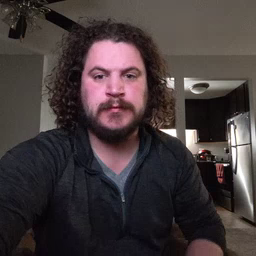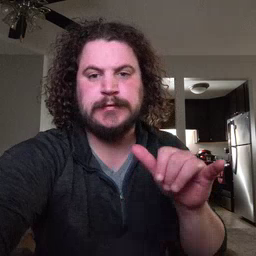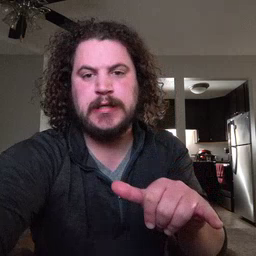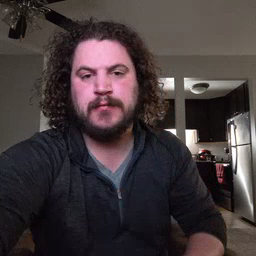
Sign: stay